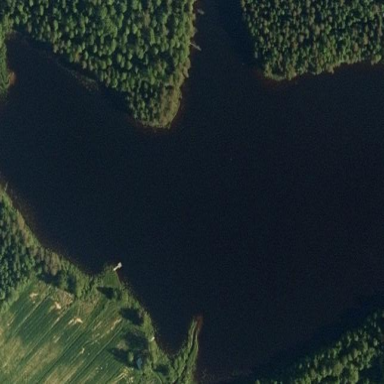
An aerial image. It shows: Lake with natural water.